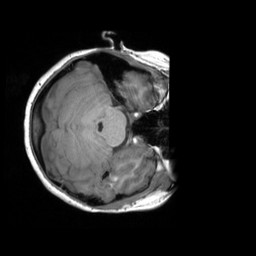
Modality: T1w
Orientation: axial